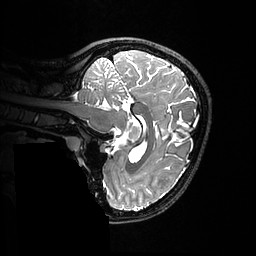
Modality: T2w
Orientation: sagittal
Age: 23
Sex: female
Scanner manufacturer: ge
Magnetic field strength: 3 T
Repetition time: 3.202 s
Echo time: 0.0669 s